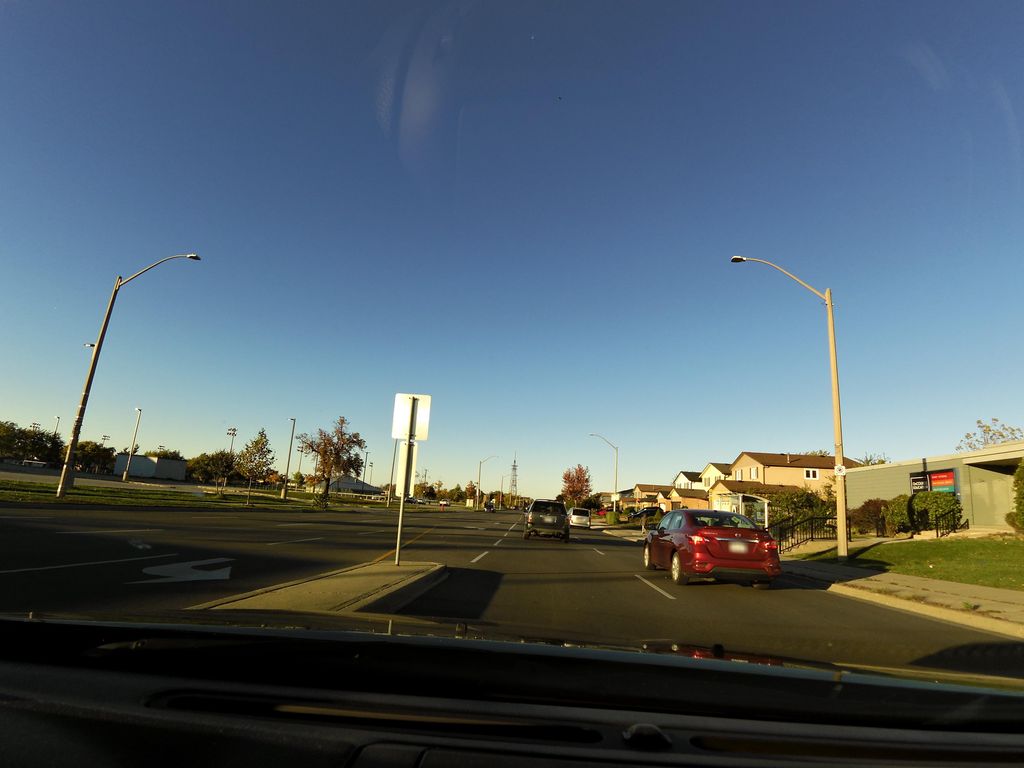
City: hamilton